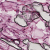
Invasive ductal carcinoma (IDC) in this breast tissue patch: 0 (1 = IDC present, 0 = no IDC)